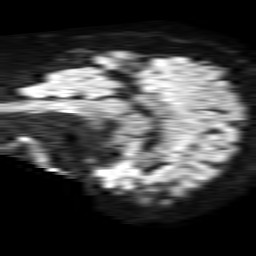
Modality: TRACE
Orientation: sagittal
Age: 48
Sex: male
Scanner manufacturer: philips
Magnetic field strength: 1.5 T
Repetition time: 4.6 s
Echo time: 0.08941 s